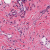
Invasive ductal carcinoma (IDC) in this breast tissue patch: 0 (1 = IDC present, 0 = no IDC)